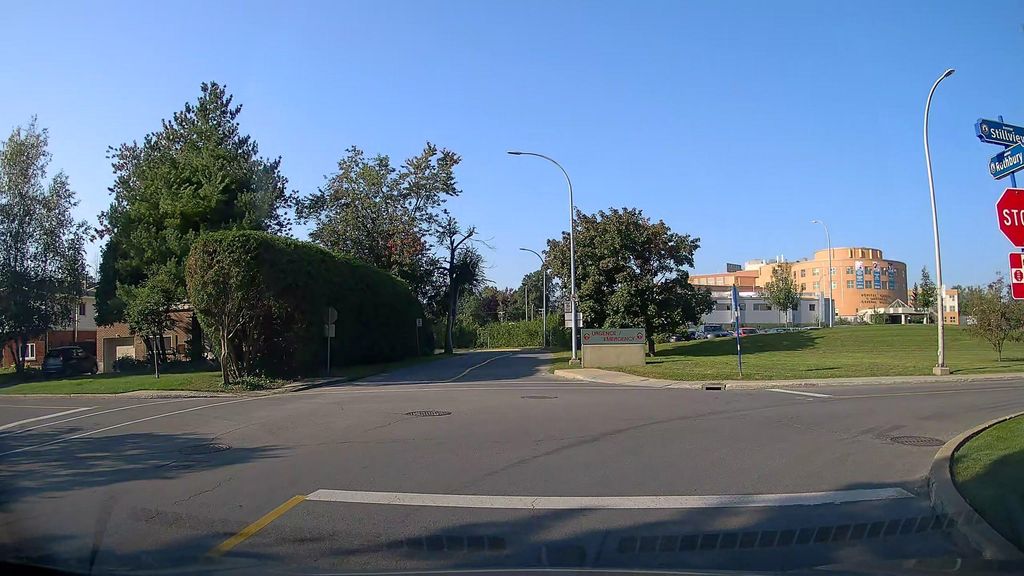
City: montreal